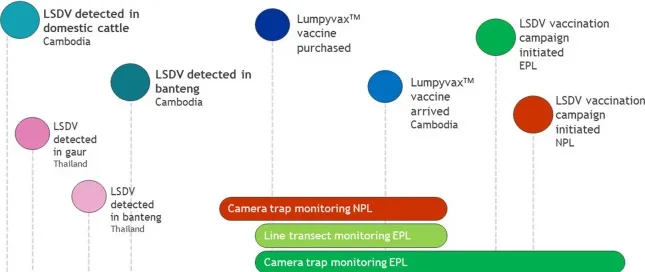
Timeline of LSDV detection, monitoring of wild ruminant populations, and vaccination campaign implementation.
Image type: chart (chart)